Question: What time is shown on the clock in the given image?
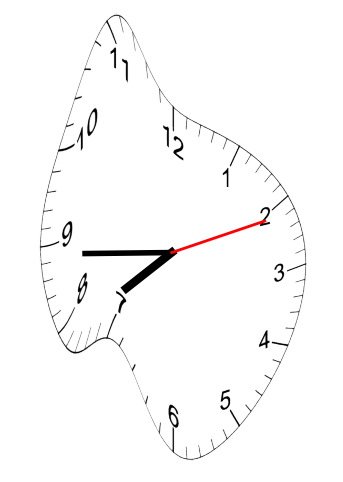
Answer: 07:44:11